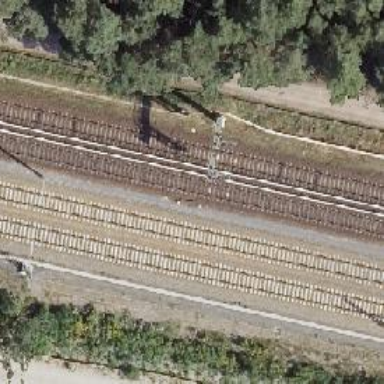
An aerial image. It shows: Railway signal.